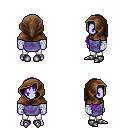
a pixel art fantasy rpg character, male body template, dark elf, purple skin, chain tabard jacket, white pants, purple right-swept hairstyle, cloth hood, white cloth bandages, metal boots, four views (front, back, left, right), 2x2 character sprite sheet, small pixel art, hard edges, no anti-aliasing